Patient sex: M
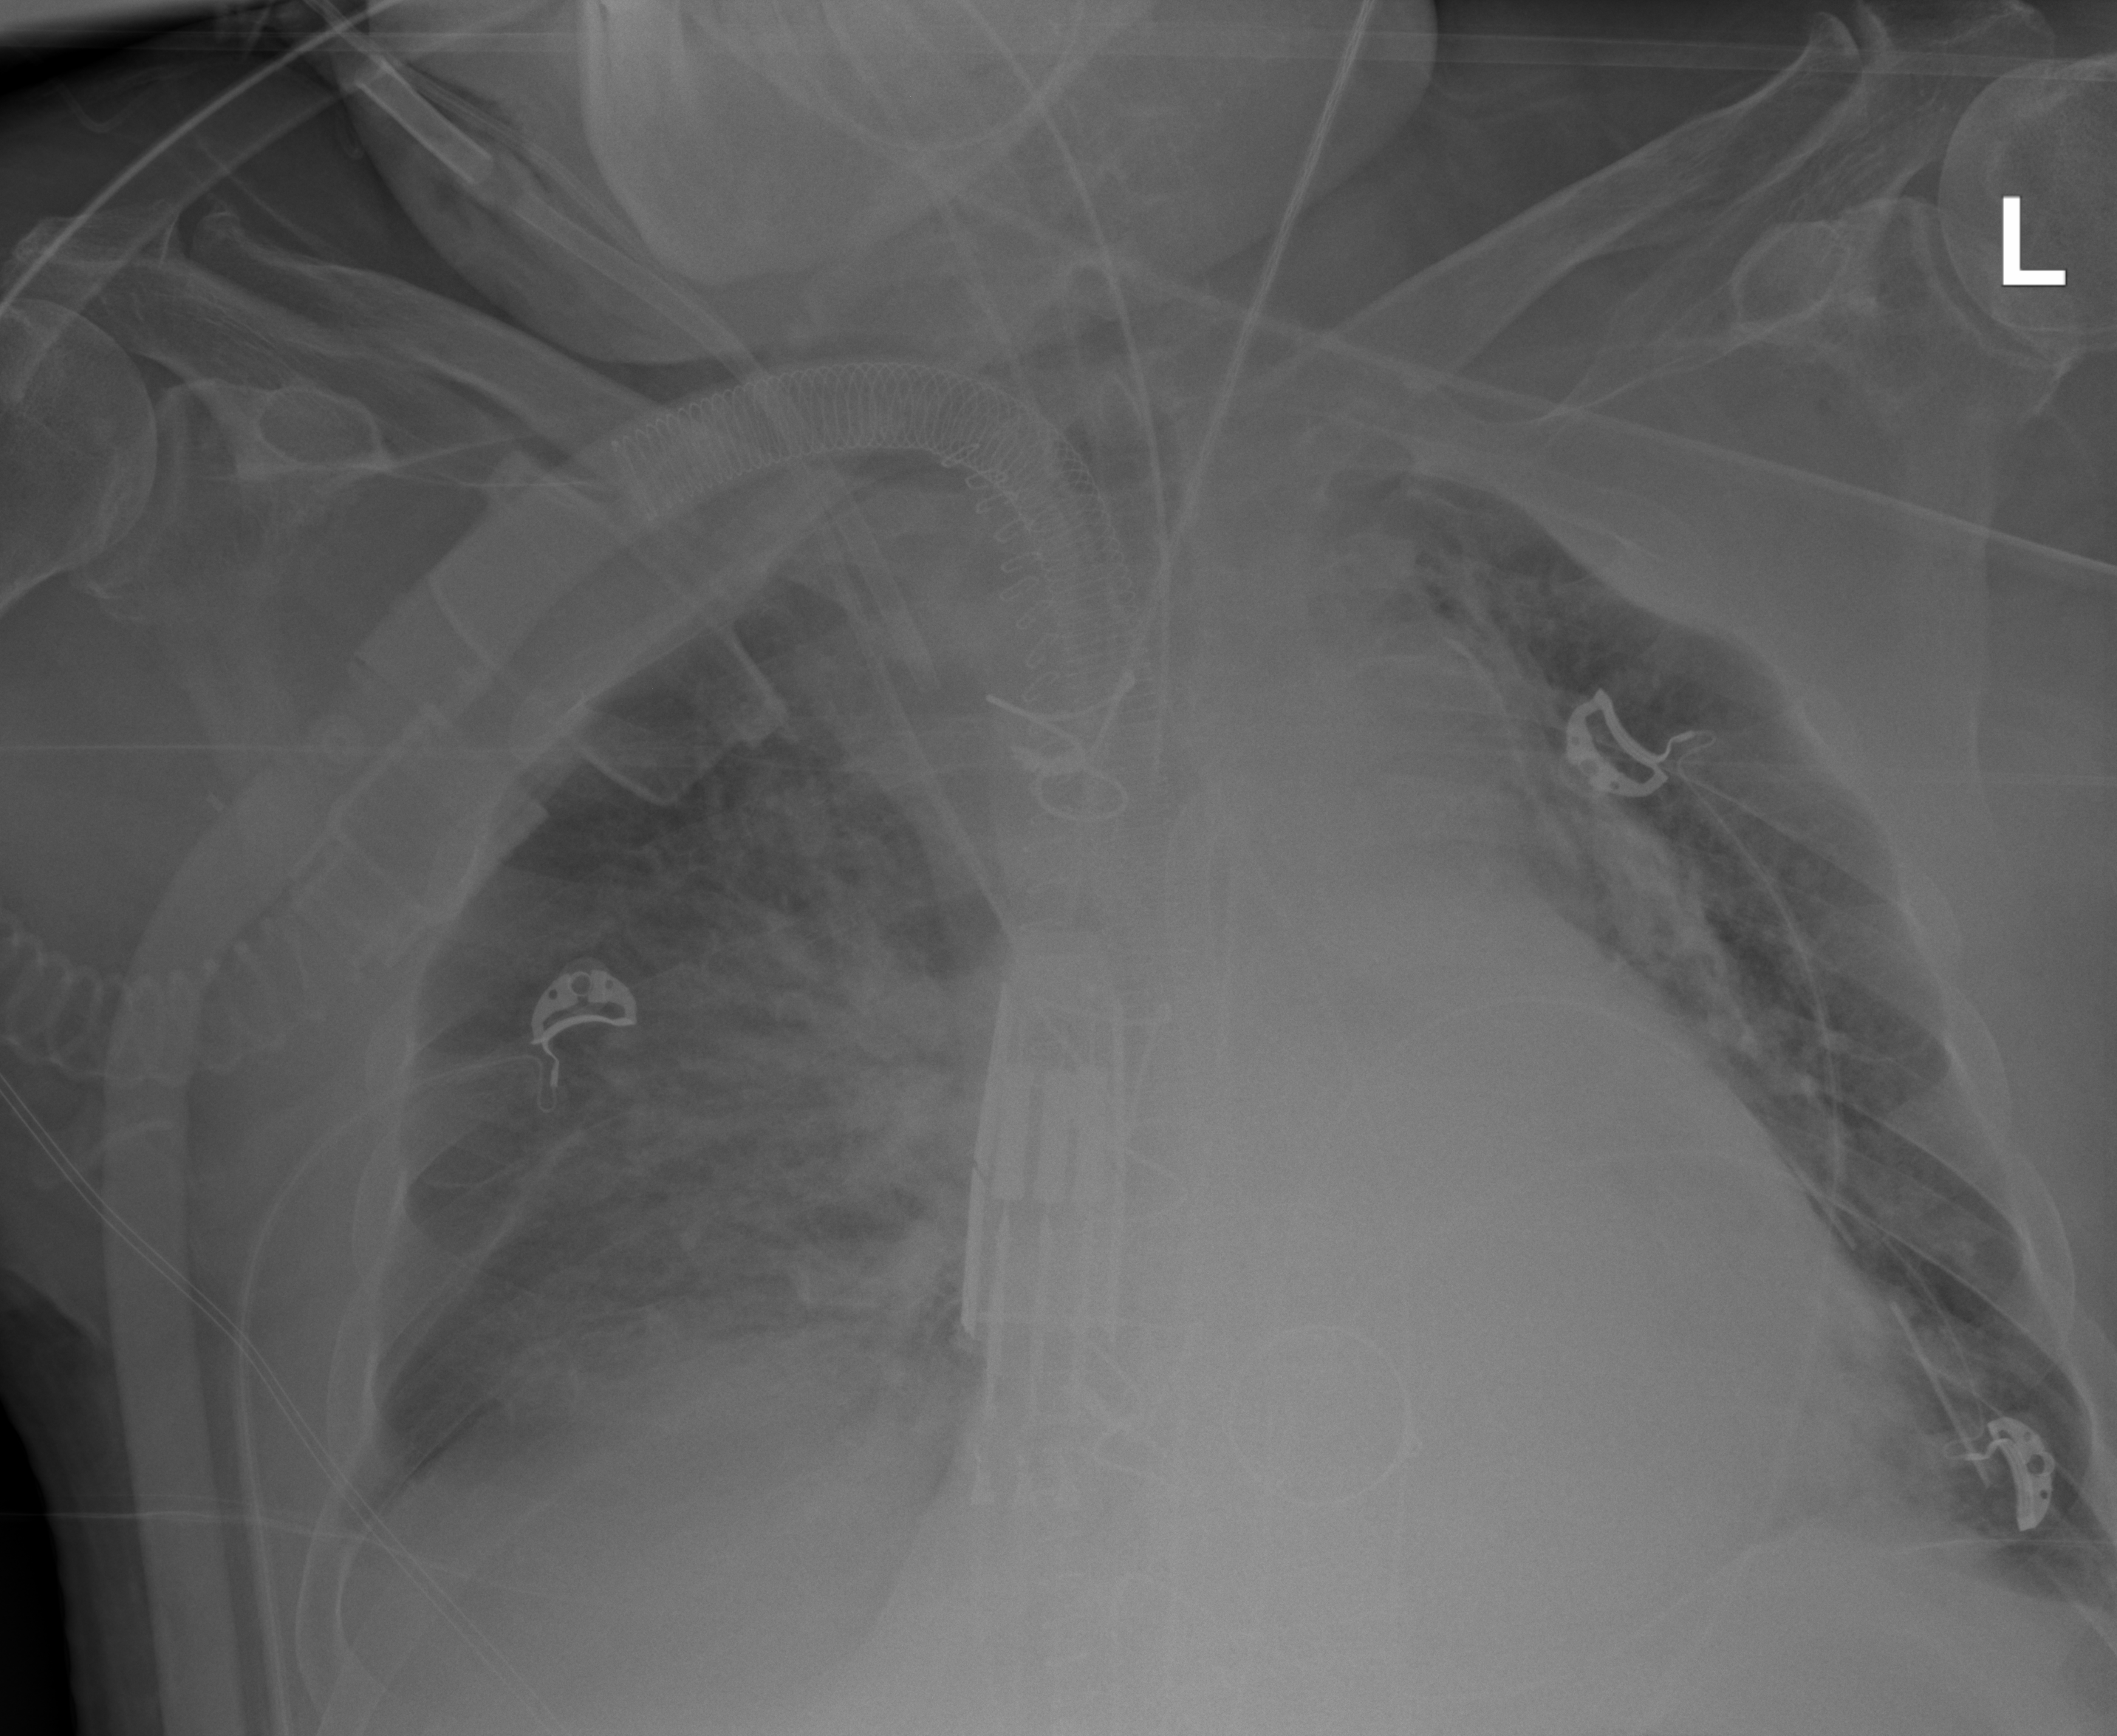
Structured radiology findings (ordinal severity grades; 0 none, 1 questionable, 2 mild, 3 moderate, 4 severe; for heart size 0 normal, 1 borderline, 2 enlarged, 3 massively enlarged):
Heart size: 1
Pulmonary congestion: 2
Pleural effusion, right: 2
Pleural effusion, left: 2
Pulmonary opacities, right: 2
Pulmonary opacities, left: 2
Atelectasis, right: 3
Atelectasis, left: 2